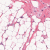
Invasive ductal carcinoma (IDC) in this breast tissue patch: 0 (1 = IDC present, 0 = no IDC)